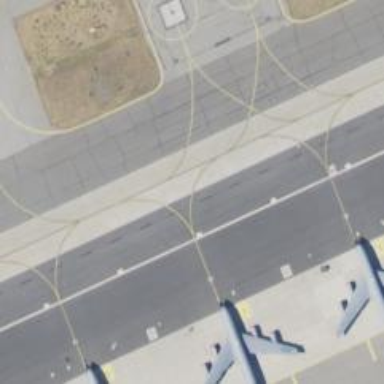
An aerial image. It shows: Image of taxiway at airport.